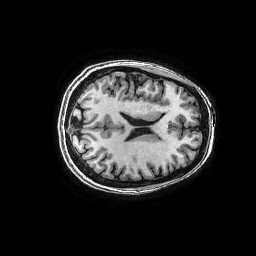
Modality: T1w
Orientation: axial
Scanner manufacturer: ge
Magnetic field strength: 3 T
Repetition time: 0.008976 s
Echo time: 0.003488 s